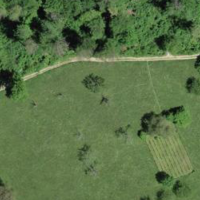
EUNIS habitat code: 24
Species observed at this site:
Prunus spinosa